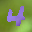
Label: 4